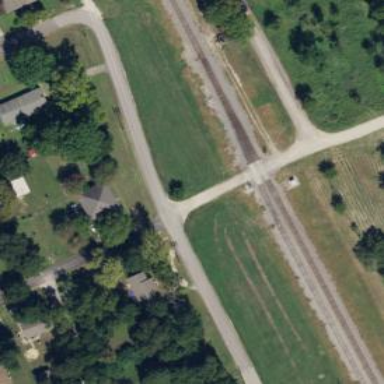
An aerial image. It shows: Level crossing along the railway.